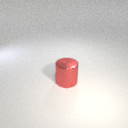
large red metal cylinder